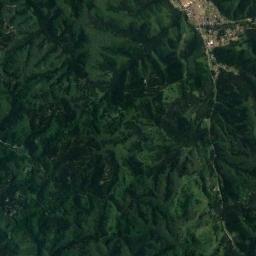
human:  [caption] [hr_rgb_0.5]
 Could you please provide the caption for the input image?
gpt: The mountain is covered with grass .

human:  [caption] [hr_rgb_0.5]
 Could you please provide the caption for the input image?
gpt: The vegetation coverage of the mountains is low .

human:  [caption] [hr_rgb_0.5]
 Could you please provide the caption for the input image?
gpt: The mountain is full of green plants next to the bare land .

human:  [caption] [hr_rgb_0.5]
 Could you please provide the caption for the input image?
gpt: The folded mountain consists of a number of ridges and valleys and is covered with dense vegetation .

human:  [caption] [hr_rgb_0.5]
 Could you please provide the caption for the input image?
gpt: There are many ravines on the green mountain .